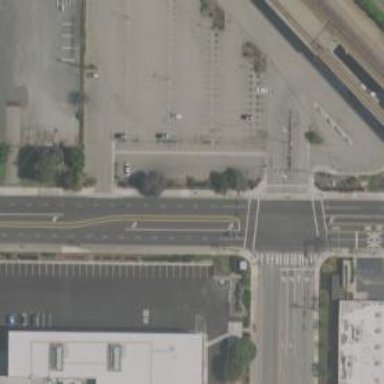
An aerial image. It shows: Asphalt footway with marked crossing lines.